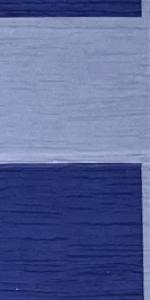
Label: Empty